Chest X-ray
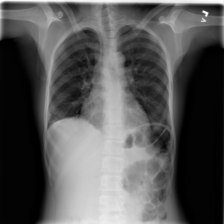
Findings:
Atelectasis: positive
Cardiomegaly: positive
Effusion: positive
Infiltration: negative
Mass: negative
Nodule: negative
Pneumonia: negative
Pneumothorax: negative
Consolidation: negative
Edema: negative
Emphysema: negative
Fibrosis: positive
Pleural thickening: negative
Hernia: negative